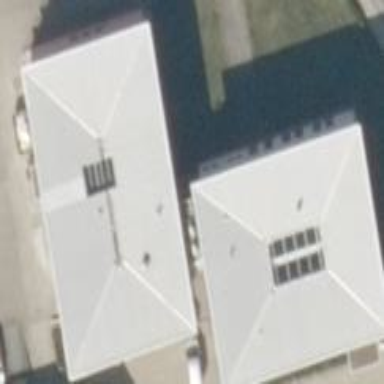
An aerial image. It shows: Commercial building.